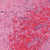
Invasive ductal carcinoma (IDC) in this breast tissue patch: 0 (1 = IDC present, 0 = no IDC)